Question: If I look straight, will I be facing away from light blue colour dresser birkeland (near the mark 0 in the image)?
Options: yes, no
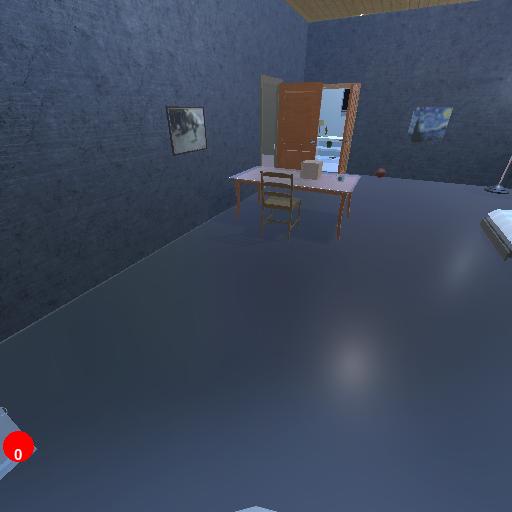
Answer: yes